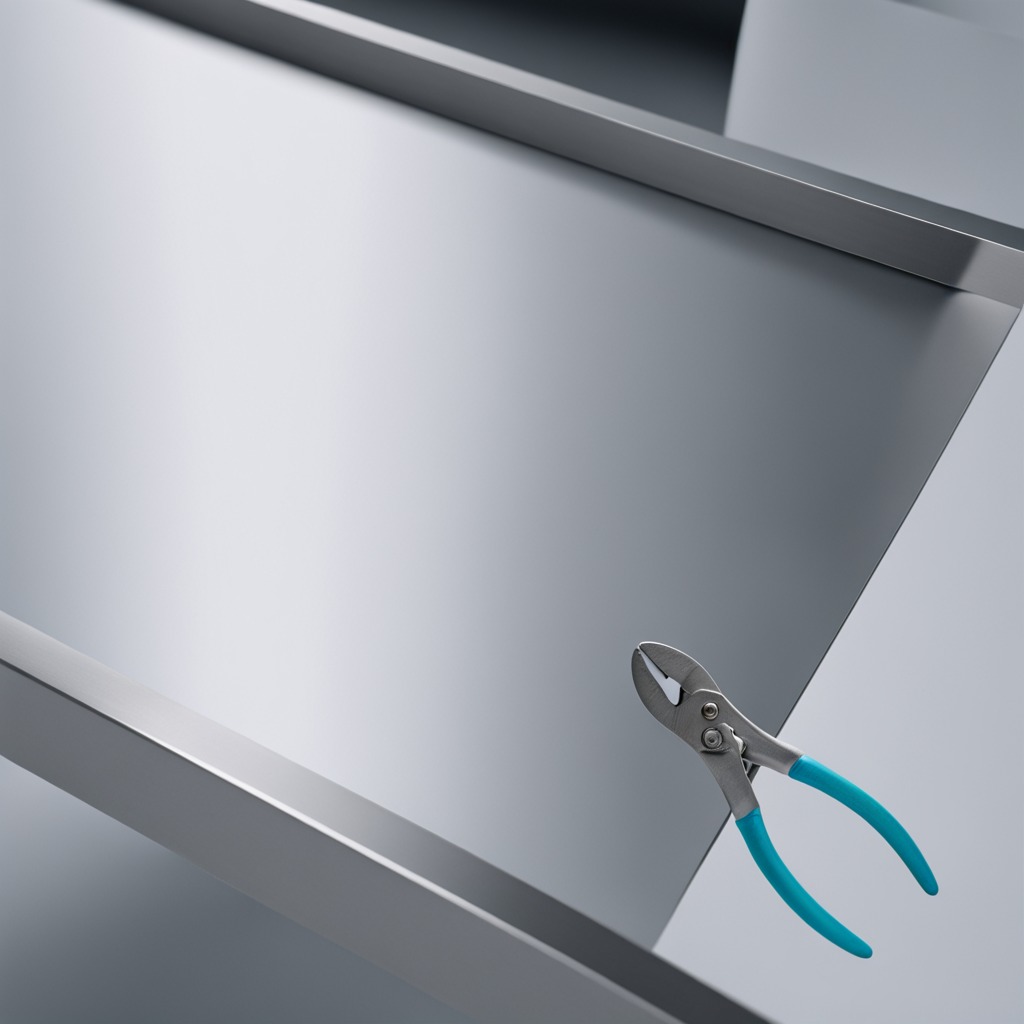
A plier is lying on the stainless steel table in a high-end prototyping lab.